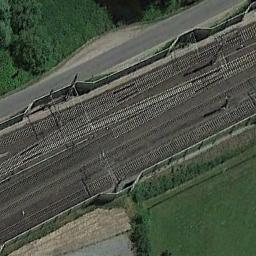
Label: railway